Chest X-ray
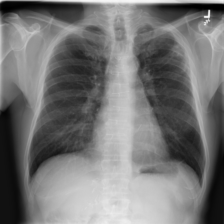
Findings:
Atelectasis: negative
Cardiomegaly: negative
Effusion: negative
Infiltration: negative
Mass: negative
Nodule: positive
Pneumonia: negative
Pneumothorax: negative
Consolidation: negative
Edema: negative
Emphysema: negative
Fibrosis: negative
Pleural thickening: negative
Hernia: negative